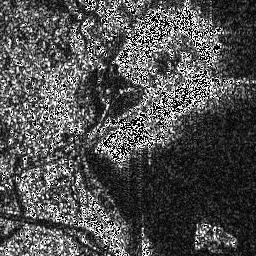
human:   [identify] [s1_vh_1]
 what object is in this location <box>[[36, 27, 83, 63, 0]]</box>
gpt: <ref>1 large ship at the center</ref>

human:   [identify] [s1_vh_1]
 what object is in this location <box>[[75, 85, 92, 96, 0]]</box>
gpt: <ref>1 medium ship at the bottom right</ref>